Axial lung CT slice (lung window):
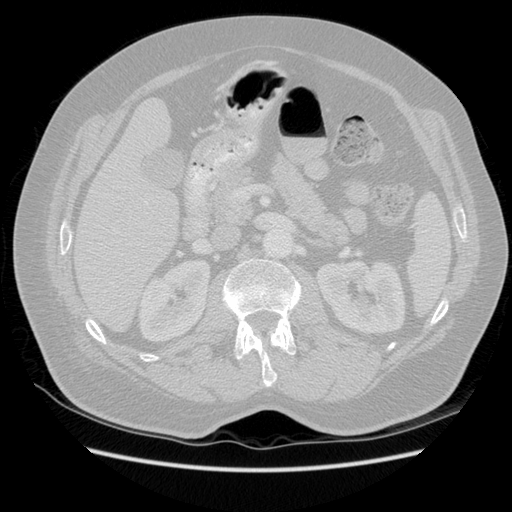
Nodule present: no